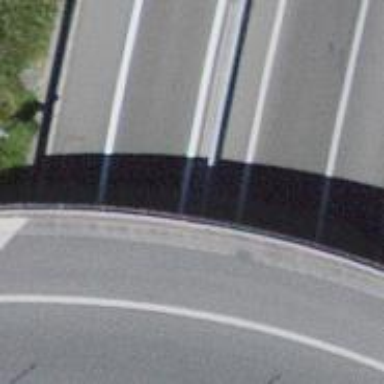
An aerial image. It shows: Guard rail as barrier.